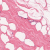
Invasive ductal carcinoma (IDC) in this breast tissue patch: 0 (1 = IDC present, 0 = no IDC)